Question: I've been trying to set up a grid with black borders and evenly spacing out the controls but I just can't seem to get it. This is what I am trying to do:

I wasn't sure what to use so I tried to use a 'GridLayout' but I just can't seem to get the layout working. This is what I have now
'''
<RelativeLayout
android:layout_width="fill_parent"
android:layout_height="fill_parent"
xmlns:android="http://schemas.android.com/apk/res/android">
<GridLayout
android:layout_width="fill_parent"
android:layout_height="wrap_content"
android:columnCount="13"
android:rowCount="4"
android:id="@+id/gridLayout"
android:background="@drawable/black_borders"
android:layout_marginTop="2dp">
<TextView
android:layout_width="wrap_content"
android:layout_height="wrap_content"
android:text="Customer:"
android:id="@+id/txtCustomer"
android:layout_row="0"
android:layout_column="0"
android:layout_marginLeft="10dp"
android:layout_columnSpan="2" />
<TextView
android:layout_width="wrap_content"
android:layout_height="wrap_content"
android:text="Location:"
android:id="@+id/txtLocation"
android:layout_row="1"
android:layout_column="0"
android:layout_marginLeft="10dp"
android:layout_columnSpan="2" />
<EditText
android:layout_width="80dp"
android:layout_height="wrap_content"
android:id="@+id/editText"
android:layout_row="0"
android:layout_column="2"
android:layout_columnSpan="2" />
<TextView
android:layout_width="wrap_content"
android:layout_height="wrap_content"
android:text="Job Reference:"
android:id="@+id/txtJobRef"
android:layout_row="1"
android:layout_column="9"
android:layout_columnSpan="2" />
<TextView
android:layout_width="wrap_content"
android:layout_height="wrap_content"
android:text="Date:"
android:id="@+id/txtDate"
android:layout_row="0"
android:layout_column="9"
android:layout_columnSpan="2" />
<EditText
android:layout_width="80dp"
android:layout_height="wrap_content"
android:id="@+id/editText2"
android:layout_row="0"
android:layout_column="11"
android:layout_columnSpan="2" />
<EditText
android:layout_width="80dp"
android:layout_height="wrap_content"
android:id="@+id/editText3"
android:layout_row="1"
android:layout_column="2"
android:layout_columnSpan="2" />
<EditText
android:layout_width="80dp"
android:layout_height="wrap_content"
android:id="@+id/editText4"
android:layout_row="1"
android:layout_column="11"
android:layout_columnSpan="2" />
<TextView
android:layout_width="wrap_content"
android:layout_height="wrap_content"
android:text="Customer Rep:"
android:id="@+id/txtCustomRep"
android:layout_below="@+id/gridLayout"
android:layout_alignParentLeft="true"
android:layout_alignParentStart="true"
android:layout_column="0"
android:layout_row="2"
android:layout_marginLeft="10dp"
android:layout_columnSpan="2" />
<EditText
android:layout_width="80dp"
android:layout_height="wrap_content"
android:id="@+id/editText5"
android:layout_row="2"
android:layout_column="2"
android:layout_columnSpan="2" />
<TextView
android:layout_width="wrap_content"
android:layout_height="wrap_content"
android:text="Job Supervisor:"
android:id="@+id/textView"
android:layout_row="2"
android:layout_column="9"
android:layout_columnSpan="2" />
<EditText
android:layout_width="80dp"
android:layout_height="wrap_content"
android:id="@+id/editText6"
android:layout_row="2"
android:layout_column="11"
android:layout_columnSpan="2" />
</GridLayout>
'''
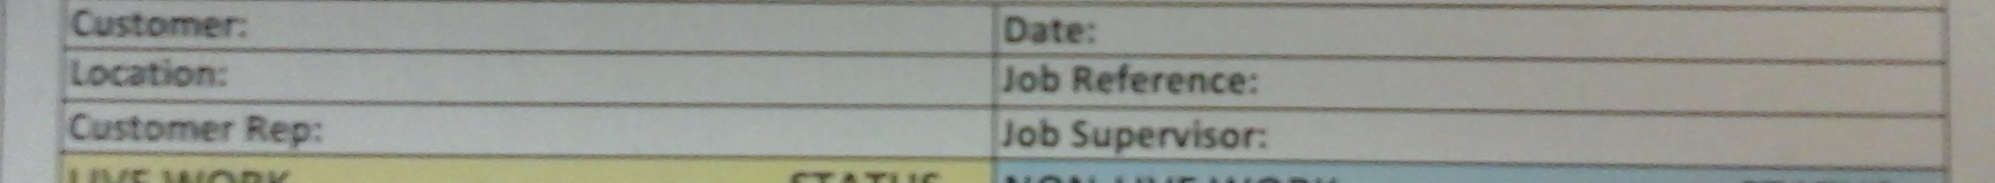
Answer: Okay so there are a few ways to handle something like this. But before I go into this, you must understand that GridLayout indexes Begin at 0 when specifying Child Columns and Rows
For example if you specify 4 rows with 13 columns you must have
'android:layout_row="0"' -> 'android:layout_row="3"' in your XML files for each new Row, if you do not have the correct Indexes you view will not be rendered correctly.
1) Best Bet - Use a 'RelativeLayout' and take the time to position the Items relative to the other items in your view. This is the least resource intensive way, but you will have to plan on bounds of your view, especially since your using 13 columns. . .
2) TableLayout - This is a very Ugly Solution but here is what i have come up with for you to get borders and correct spacing. You may want to mess with the margins to get it exactly right. I would definitely move away from this idea though. I don't think you users will appreciate this type of experience. But an Option to get all your Views to show is to put them inside a HorizontalScrollView Widget, so the user can see everything in a line on phone devices, or smaller devices.

which makes use of the Following XML layout:
'''
<?xml version="1.0" encoding="utf-8"?>
<TableLayout xmlns:android="http://schemas.android.com/apk/res/android"
android:layout_width="wrap_content"
android:layout_height="wrap_content"
android:background="@color/color_Black"
android:stretchColumns="*"
android:shrinkColumns="*">
<!-- Row 1 -->
<TableRow >
<TextView
android:text="@string/text_Inventory_Item"
android:layout_margin="1dp"
android:background="@color/color_White"/>
<TextView android:background="@color/color_White"/>
<TextView
android:text="@string/text_Inventory_Count"
android:layout_margin="1dp"
android:background="@color/color_White"/>
<TextView android:background="@color/color_White"/>
</TableRow>
<!-- Row 2 -->
<TableRow >
<TextView
android:text="@string/text_Title_Fruit"
android:layout_margin="1dp"
android:background="@color/color_White"/>
<TextView
android:text="@string/text_Apples"
android:layout_margin="1dp"
android:background="@color/color_White"/>
<TextView
android:text="@string/text_Title_Count"
android:layout_margin="1dp"
android:background="@color/color_White"/>
<TextView
android:text="@string/number_Of_Apples"
android:layout_margin="1dp"
android:background="@color/color_White"/>
</TableRow>
<!-- Row 3 -->
<TableRow >
<TextView
android:text="@string/text_Title_Fruit"
android:layout_margin="1dp"
android:background="@color/color_White"/>
<TextView
android:text="@string/text_Bananas"
android:layout_margin="1dp"
android:background="@color/color_White"/>
<TextView
android:text="@string/text_Title_Count"
android:layout_margin="1dp"
android:background="@color/color_White"/>
<TextView
android:text="@string/number_Of_Bananas"
android:layout_margin="1dp"
android:background="@color/color_White"/>
</TableRow>
<!-- Row 4 -->
<TableRow >
<TextView
android:text="@string/text_Title_Fruit"
android:layout_margin="1dp"
android:background="@color/color_White"/>
<TextView
android:text="@string/text_Grapes"
android:layout_margin="1dp"
android:background="@color/color_White"/>
<TextView
android:text="@string/text_Title_Count"
android:layout_margin="1dp"
android:background="@color/color_White"/>
<TextView
android:text="@string/number_Of_Grapes"
android:layout_margin="1dp"
android:background="@color/color_White"/>
</TableRow>
<!-- Row 5 -->
<TableRow >
<TextView
android:text="@string/text_Title_Fruit"
android:layout_margin="1dp"
android:background="@color/color_White"/>
<TextView
android:text="@string/text_Oranges"
android:layout_margin="1dp"
android:background="@color/color_White"/>
<TextView
android:text="@string/text_Title_Count"
android:layout_margin="1dp"
android:background="@color/color_White"/>
<TextView
android:text="@string/number_Of_Oranges"
android:layout_margin="1dp"
android:background="@color/color_White"/>
</TableRow>
<!-- Row 6 -->
<TableRow >
<TextView
android:text="@string/text_Title_Fruit"
android:layout_margin="1dp"
android:background="@color/color_White"/>
<TextView
android:text="@string/text_Peaches"
android:layout_margin="1dp"
android:background="@color/color_White"/>
<TextView
android:text="@string/text_Title_Count"
android:layout_margin="1dp"
android:background="@color/color_White"/>
<TextView
android:text="@string/number_Of_Peaches"
android:layout_margin="1dp"
android:background="@color/color_White"/>
</TableRow>
'''
3) Use a GridLayout Which Looks Much Nicer but will not have your borders. Notice in the GridLayout how each row does not need to specify the margins. This is because GridLayout uses the Top Most Row, & Columns to position the rest of the elements, so if you want nice spacing you only need to add margins to the first Row of Column values. But you must use alignmentMode="alignBounds"

'''
<?xml version="1.0" encoding="utf-8"?>
<GridLayout xmlns:android="http://schemas.android.com/apk/res/android"
xmlns:tools="http://schemas.android.com/tools"
android:columnCount="4"
android:rowCount="7"
android:fitsSystemWindows="true"
android:alignmentMode="alignBounds"
android:layout_width="match_parent"
android:layout_height="match_parent" >
<!-- Index starts at 0 for GridLayout when referencing the Row & Column Positions -->
<!-- Row 0 Column 0 -->
<TextView
android:text="@string/text_Inventory_Item"
android:layout_margin="@dimen/activity_horizontal_margin"
android:layout_row="0"
android:layout_column="0"
android:layout_columnSpan="2"
android:layout_width="wrap_content"
android:layout_height="wrap_content"/>
<!-- Row 0 Column 2 -->
<TextView
android:text="@string/text_Inventory_Count"
android:layout_marginLeft="@dimen/activity_horizontal_margin"
android:layout_row="0"
android:layout_column="2"
android:layout_columnSpan="2"
android:layout_width="wrap_content"
android:layout_height="wrap_content" />
<!-- Row 1 Column 1 -->
<TextView android:text="@string/text_Title_Fruit"
android:layout_row="1"
android:layout_column="0"
android:layout_width="wrap_content"
android:layout_height="wrap_content"/>
<TextView
android:text="@string/text_Apples"
android:layout_row="1"
android:layout_column="1"
android:layout_width="wrap_content"
android:layout_height="wrap_content"/>
<!-- Row 1 Column 2 & 3 -->
<TextView android:text="@string/text_Title_Count"
android:layout_row="1"
android:layout_column="2"
android:layout_width="wrap_content"
android:layout_height="wrap_content"/>
<TextView
android:text="@string/number_Of_Apples"
android:layout_marginLeft="@dimen/activity_horizontal_margin"
android:layout_row="1"
android:layout_column="3"
android:layout_width="wrap_content"
android:layout_height="wrap_content" />
<!-- Row 2 Column 1 -->
<TextView android:text="@string/text_Title_Fruit"
android:layout_row="2"
android:layout_column="0"
android:layout_width="wrap_content"
android:layout_height="wrap_content"/>
<TextView
android:text="@string/text_Bananas"
android:layout_marginLeft="@dimen/activity_horizontal_margin"
android:layout_row="2"
android:layout_column="1"
android:layout_width="wrap_content"
android:layout_height="wrap_content" />
<!-- Row 2 Column 2 -->
<TextView android:text="@string/text_Title_Count"
android:layout_row="2"
android:layout_column="2"
android:layout_width="wrap_content"
android:layout_height="wrap_content"/>
<TextView
android:text="@string/number_Of_Bananas"
android:layout_row="2"
android:layout_column="3"
android:layout_width="wrap_content"
android:layout_height="wrap_content"/>
<!-- Row 3 Column 1 -->
<TextView android:text="@string/text_Title_Fruit"
android:layout_row="3"
android:layout_column="0"
android:layout_width="wrap_content"
android:layout_height="wrap_content"/>
<TextView
android:text="@string/text_Grapes"
android:layout_row="3"
android:layout_column="1"
android:layout_width="wrap_content"
android:layout_height="wrap_content" />
<!-- Row 3 Column 2 -->
<TextView android:text="@string/text_Title_Count"
android:layout_row="3"
android:layout_column="2"
android:layout_width="wrap_content"
android:layout_height="wrap_content"/>
<TextView
android:text="@string/number_Of_Grapes"
android:layout_row="3"
android:layout_column="3"
android:layout_width="wrap_content"
android:layout_height="wrap_content" />
<!-- Row 4 Column 1 -->
<TextView android:text="@string/text_Title_Fruit"
android:layout_row="4"
android:layout_column="0"
android:layout_width="wrap_content"
android:layout_height="wrap_content"/>
<TextView
android:text="@string/text_Oranges"
android:layout_row="4"
android:layout_column="1"
android:layout_width="wrap_content"
android:layout_height="wrap_content" />
<!-- Row 4 Column 2 -->
<TextView android:text="@string/text_Title_Count"
android:layout_row="4"
android:layout_column="2"
android:layout_width="wrap_content"
android:layout_height="wrap_content"/>
<TextView
android:text="@string/number_Of_Oranges"
android:layout_row="4"
android:layout_column="3"
android:layout_width="wrap_content"
android:layout_height="wrap_content" />
<!-- Row 5 Column 1 -->
<TextView android:text="@string/text_Title_Fruit"
android:layout_row="5"
android:layout_column="0"
android:layout_width="wrap_content"
android:layout_height="wrap_content"/>
<TextView
android:text="@string/text_Peaches"
android:layout_row="5"
android:layout_column="1"
android:layout_width="wrap_content"
android:layout_height="wrap_content" />
<!-- Row 5 Column 2 -->
<TextView android:text="@string/text_Title_Count"
android:layout_row="5"
android:layout_column="2"
android:layout_width="wrap_content"
android:layout_height="wrap_content"/>
<TextView
android:text="@string/number_Of_Peaches"
android:layout_row="5"
android:layout_column="3"
android:layout_width="wrap_content"
android:layout_height="wrap_content" />
'''